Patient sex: F
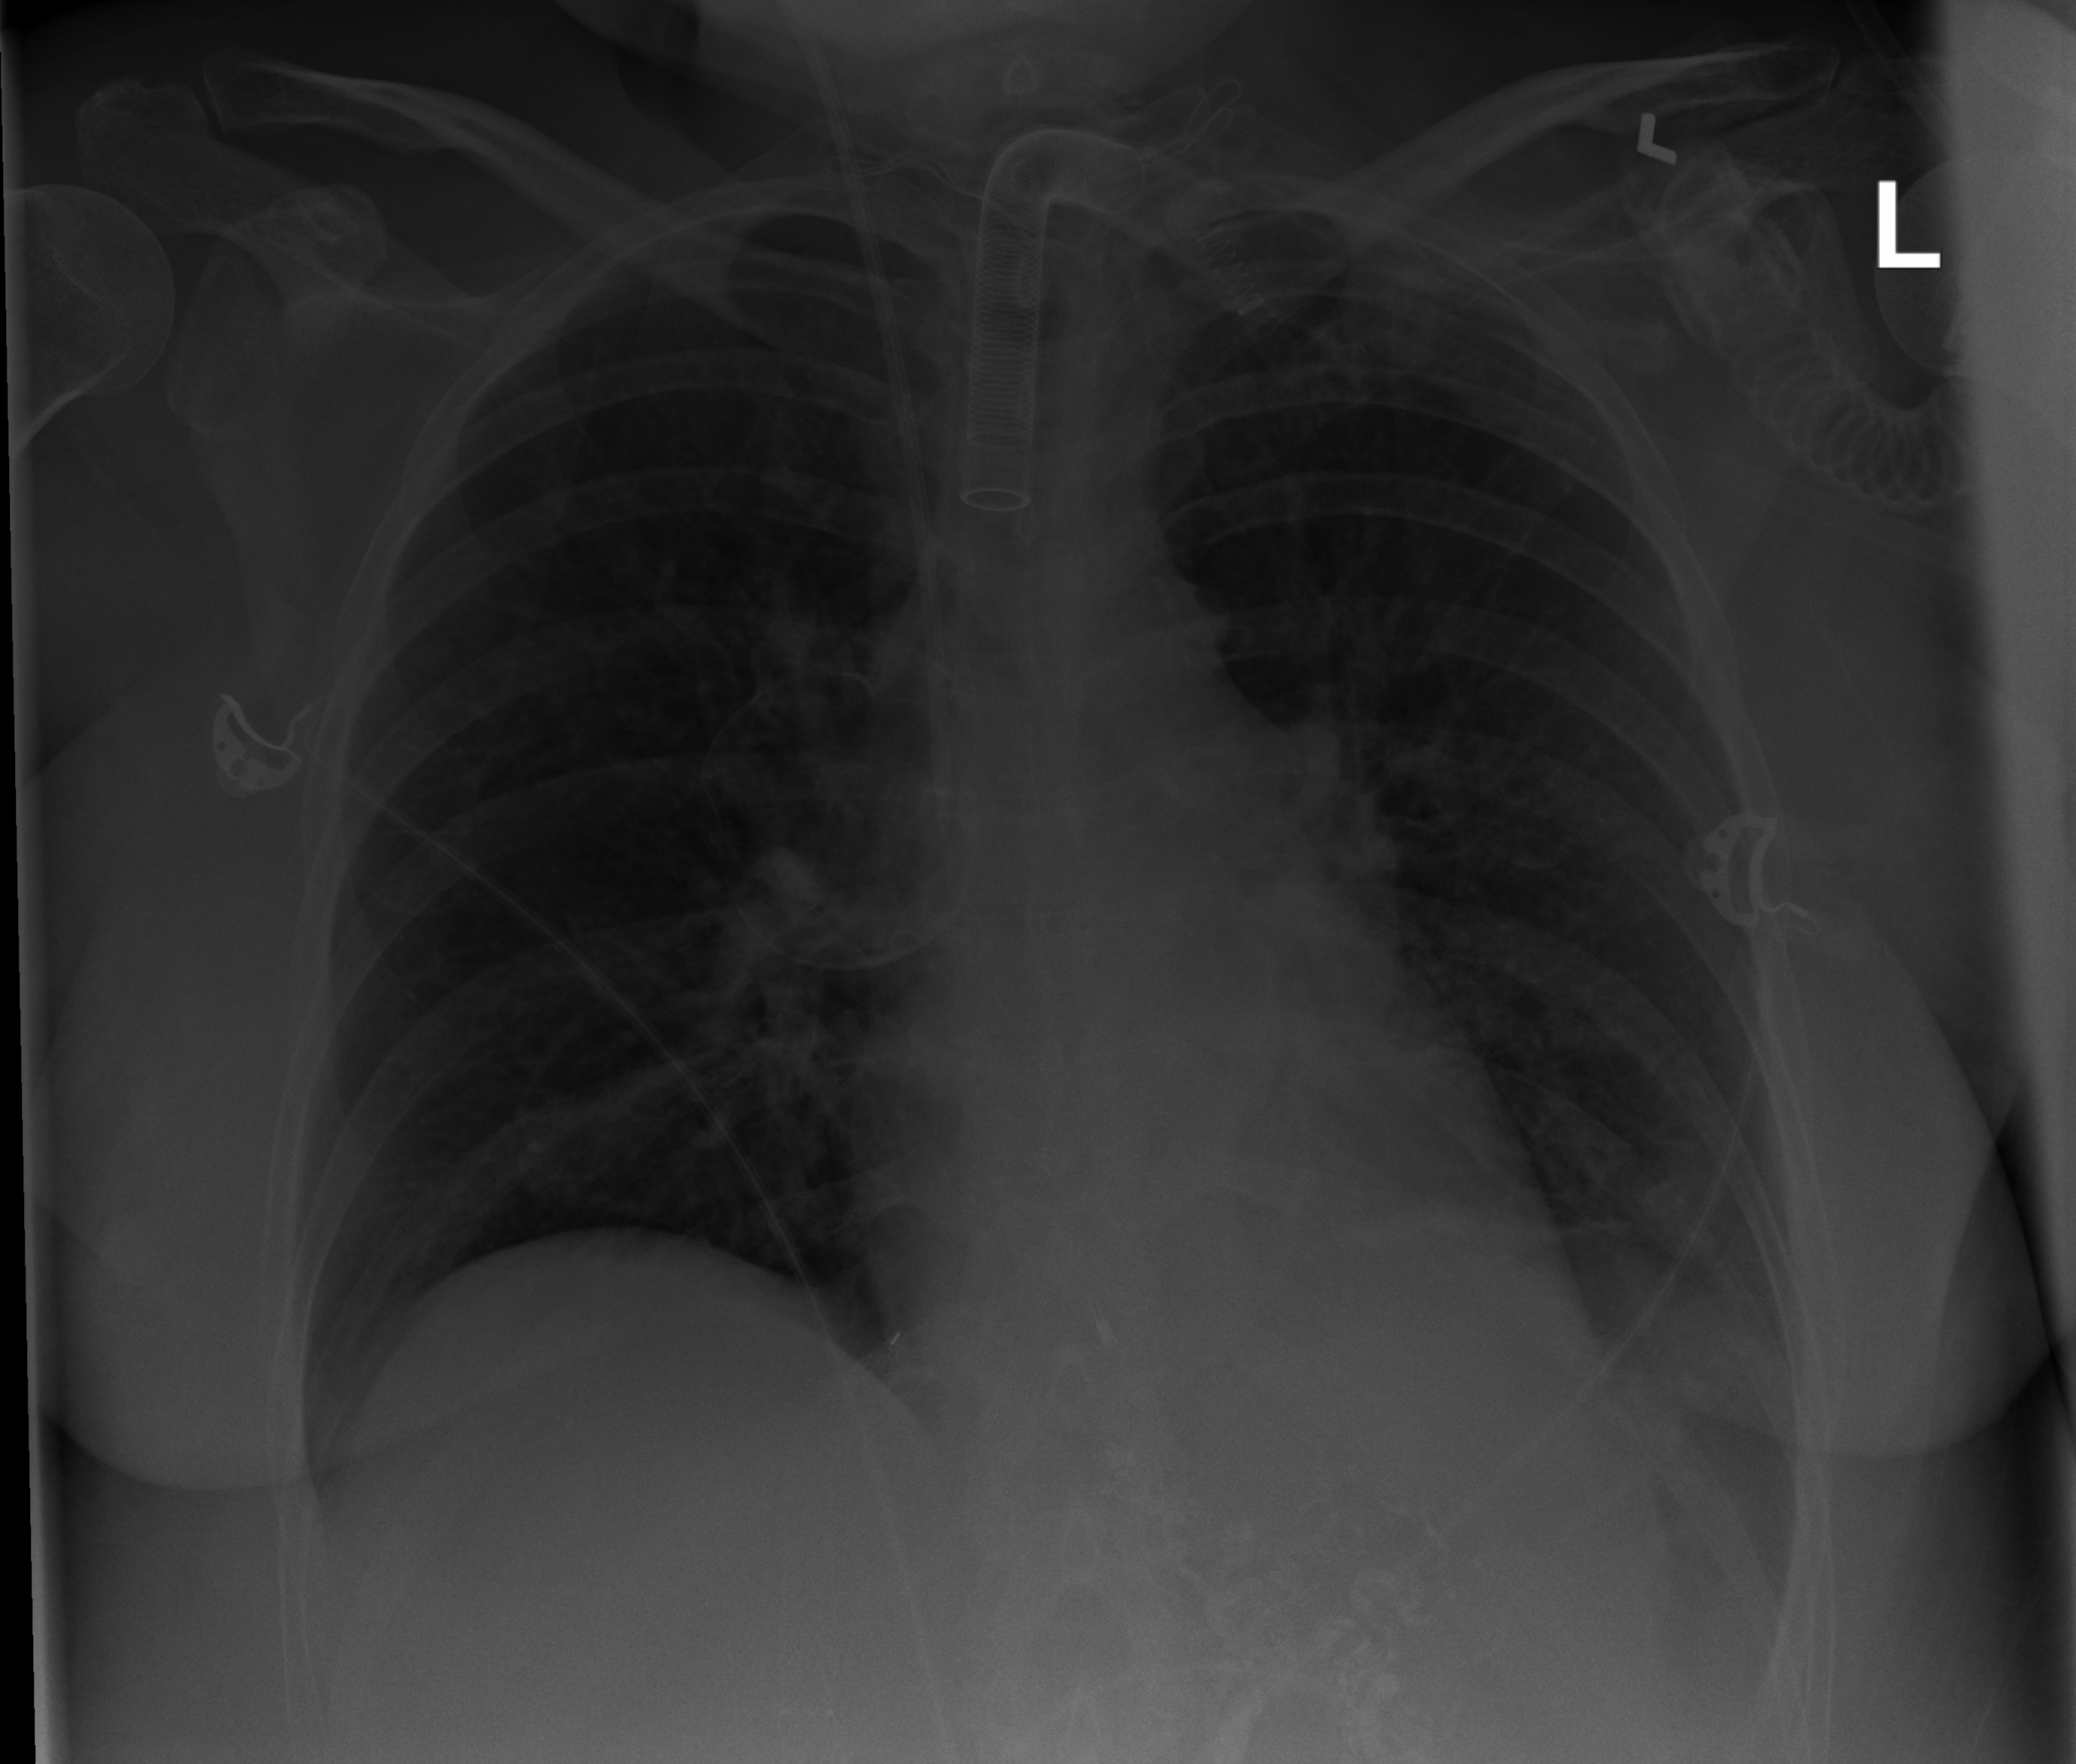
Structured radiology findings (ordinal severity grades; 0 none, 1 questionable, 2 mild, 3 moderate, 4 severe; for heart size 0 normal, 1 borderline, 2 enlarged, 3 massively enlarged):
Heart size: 0
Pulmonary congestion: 0
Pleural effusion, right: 0
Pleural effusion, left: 2
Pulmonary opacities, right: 0
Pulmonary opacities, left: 0
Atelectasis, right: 0
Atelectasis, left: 2